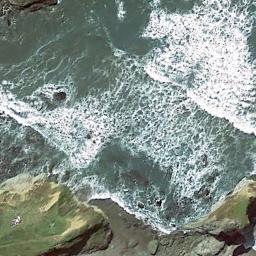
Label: beach